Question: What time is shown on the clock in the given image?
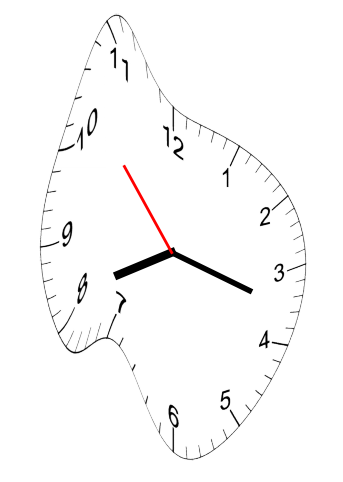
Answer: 08:17:53